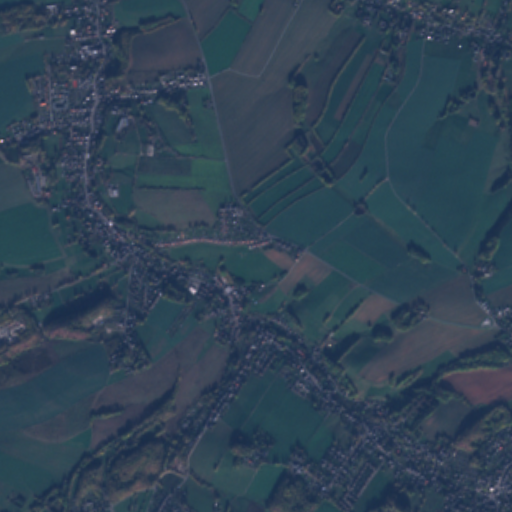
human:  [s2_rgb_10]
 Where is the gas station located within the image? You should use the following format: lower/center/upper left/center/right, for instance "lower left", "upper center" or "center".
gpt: The gas station is located in the center right of the image.
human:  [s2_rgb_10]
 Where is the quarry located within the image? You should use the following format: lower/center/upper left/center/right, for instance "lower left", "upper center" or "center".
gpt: The quarry is located in the lower left of the image.
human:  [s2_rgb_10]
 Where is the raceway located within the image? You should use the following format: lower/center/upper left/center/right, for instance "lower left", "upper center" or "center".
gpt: The raceway is located in the lower right of the image.
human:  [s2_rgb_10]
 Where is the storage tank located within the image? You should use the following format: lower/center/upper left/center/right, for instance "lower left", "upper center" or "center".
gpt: The storage tank is located in the lower center of the image.
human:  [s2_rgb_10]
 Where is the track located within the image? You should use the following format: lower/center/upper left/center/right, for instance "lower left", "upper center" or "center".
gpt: The track is located in the lower right of the image.
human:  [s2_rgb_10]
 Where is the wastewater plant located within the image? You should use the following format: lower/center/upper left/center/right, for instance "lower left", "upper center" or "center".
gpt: The wastewater plant is located in the lower center of the image.
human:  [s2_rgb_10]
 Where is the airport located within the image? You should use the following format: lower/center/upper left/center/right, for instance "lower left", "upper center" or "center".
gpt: There is no airport in the image.